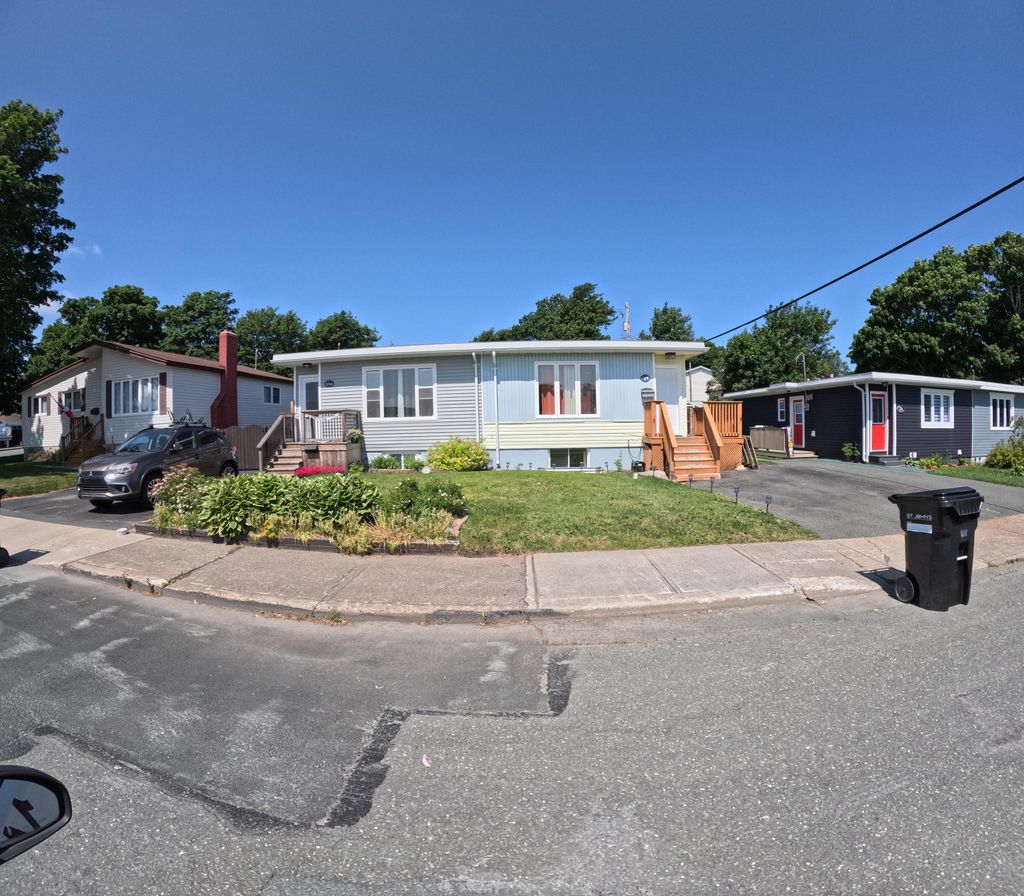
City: st_johns